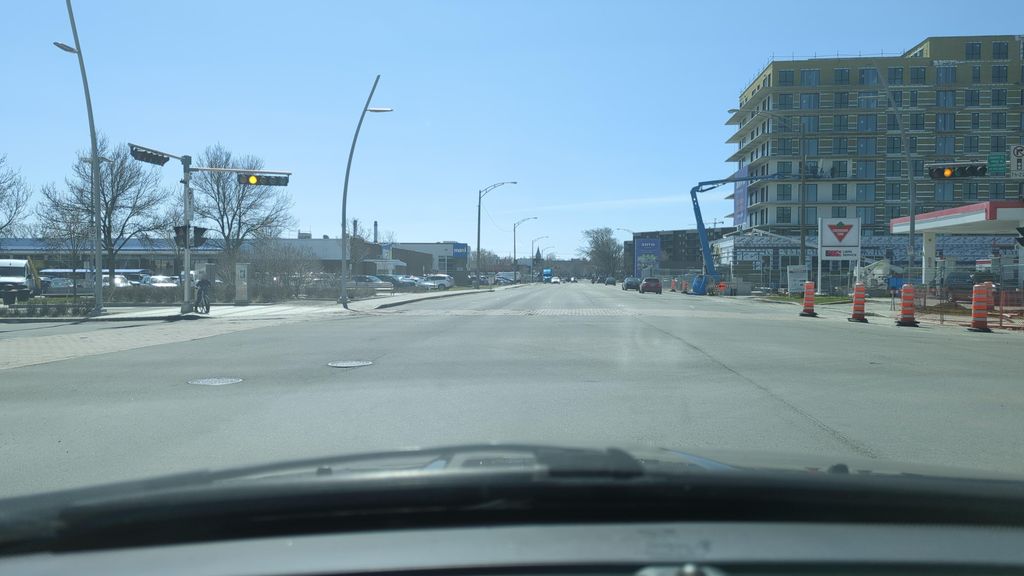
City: quebec_city